Question: How many ricochets will a ball launched from (1.0, 1.0) at 35° need to hit the target at (11.0, 9.0)? The ball reflects perfectly off the arena walls and mirror-obstacles.
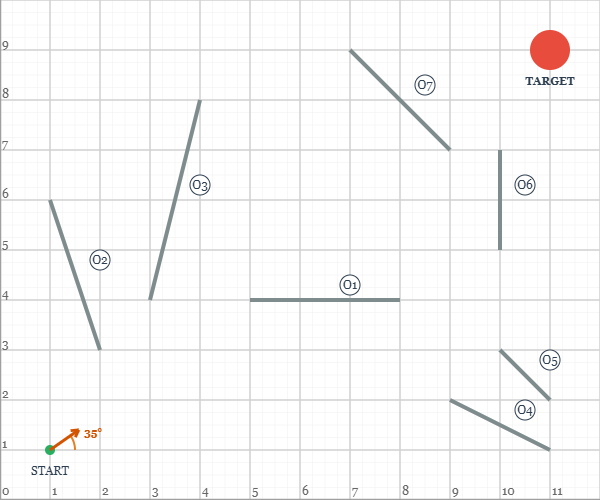
Answer: 10